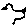
Label: bird